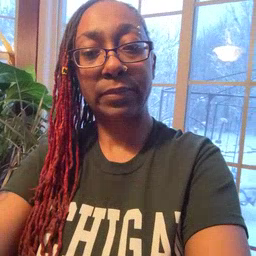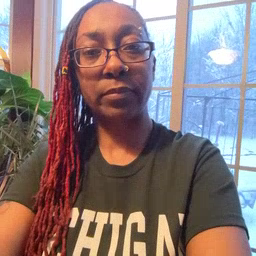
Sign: yes